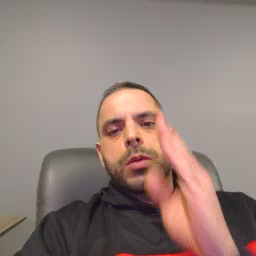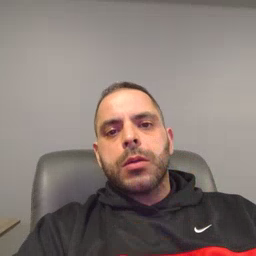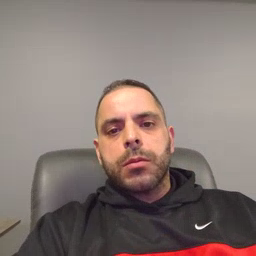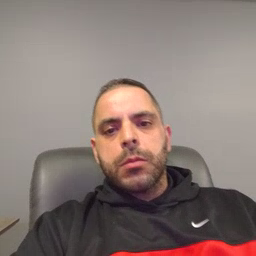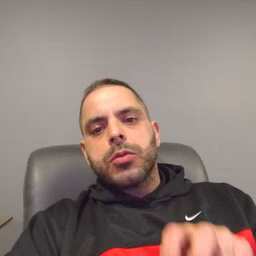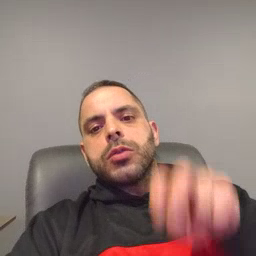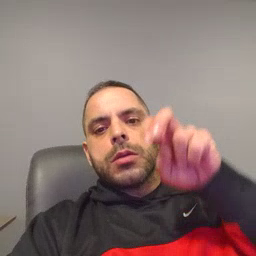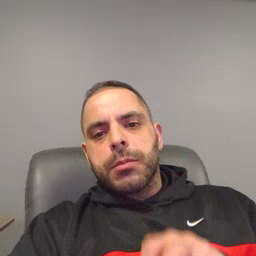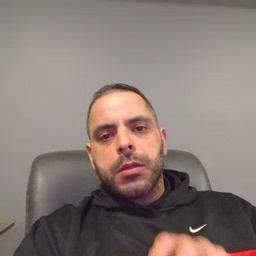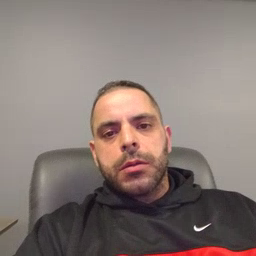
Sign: jump